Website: apple
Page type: cart
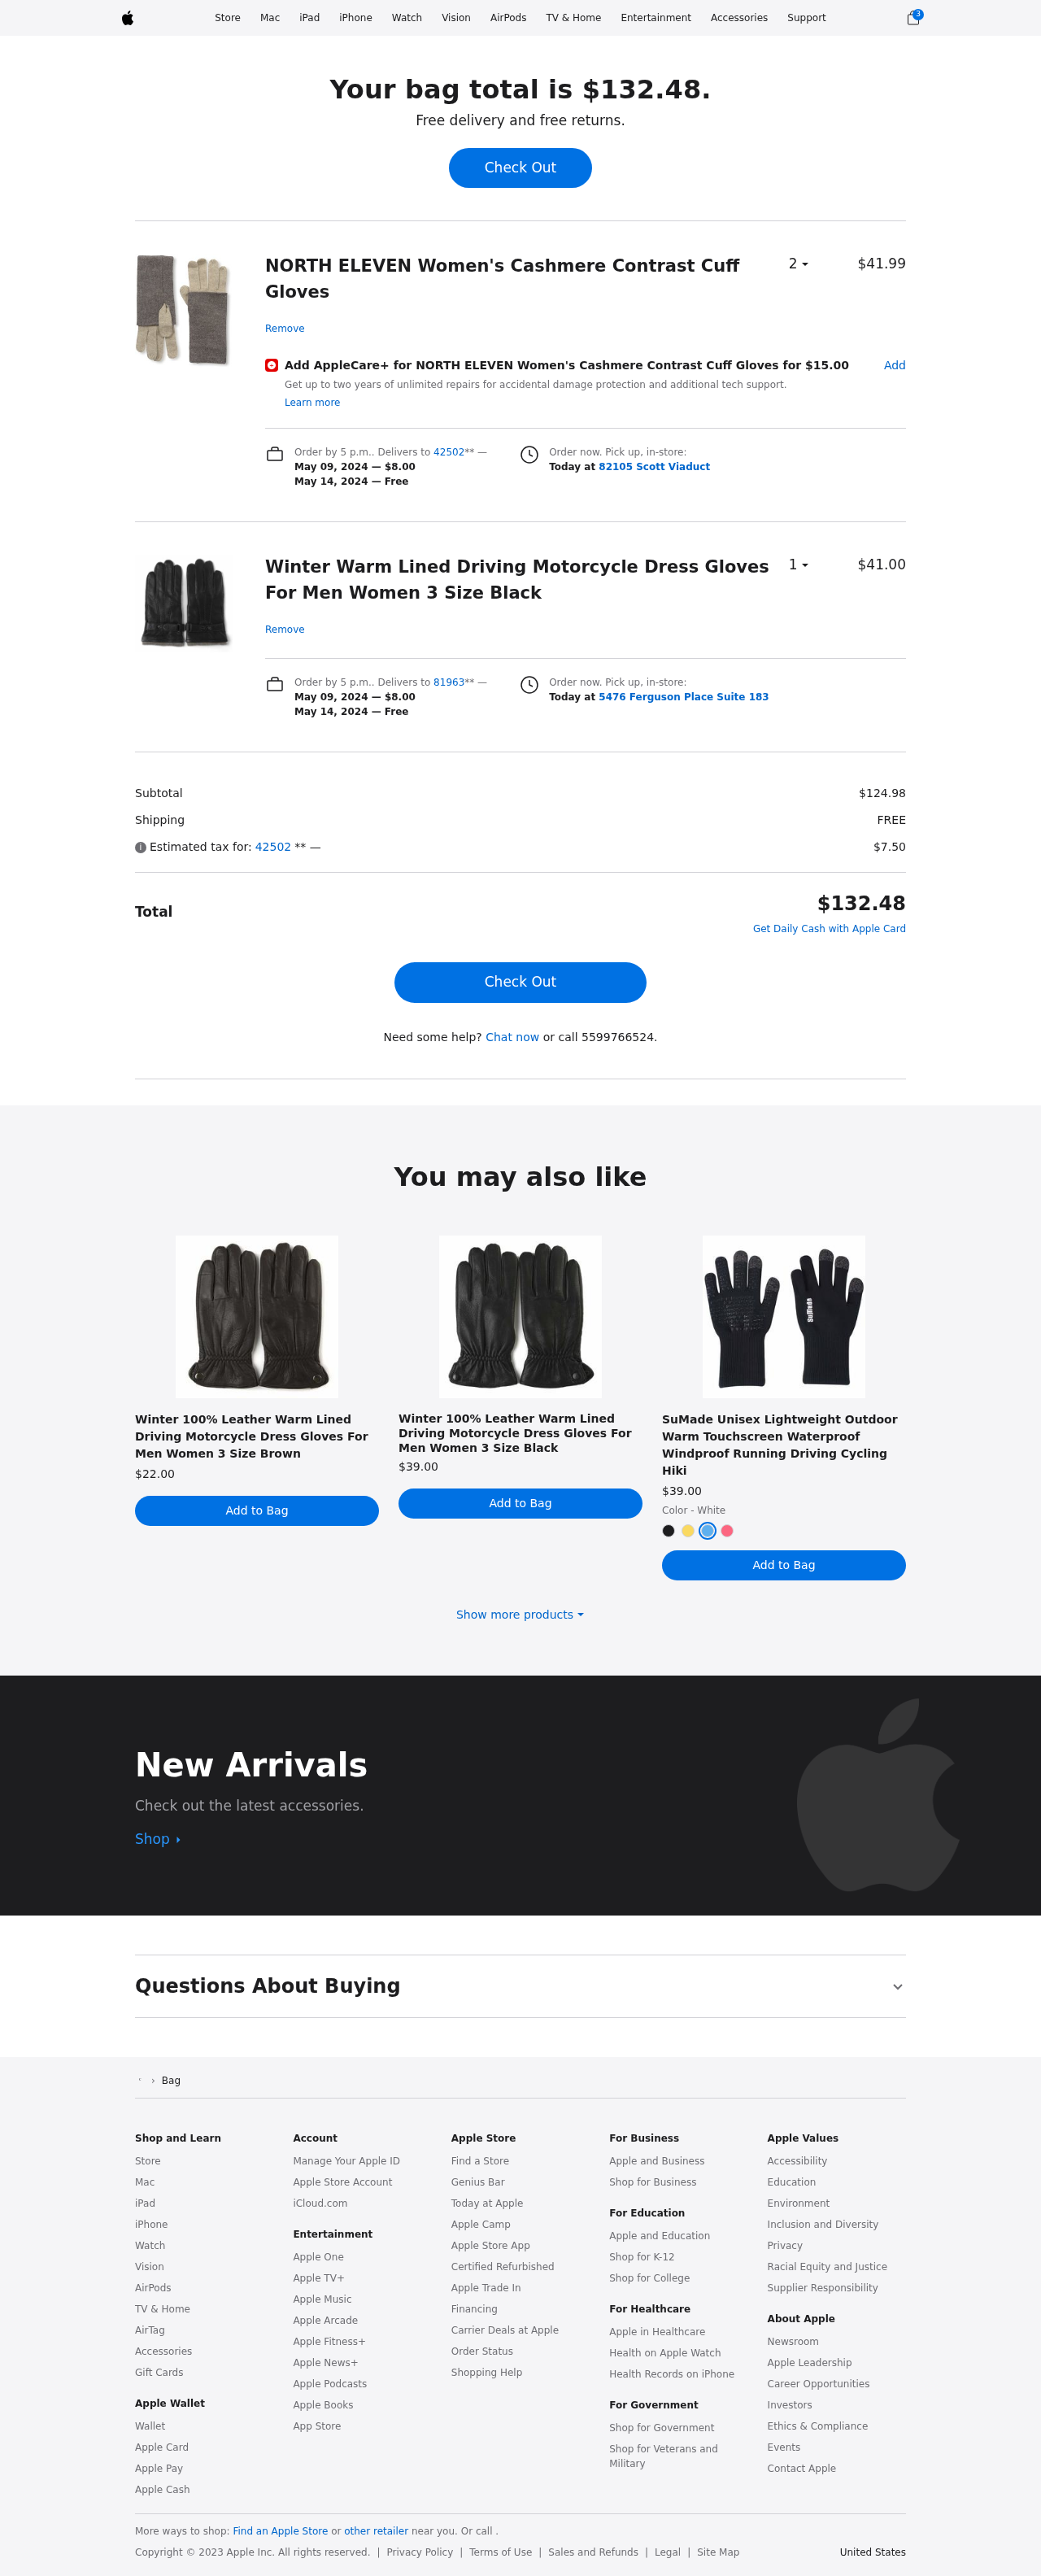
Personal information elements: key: PII_LOCATION1_STREET
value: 82105 Scott Viaduct
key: PII_LOCATION2_STREET
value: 5476 Ferguson Place Suite 183
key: PII_PHONE
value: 5599766524
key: PII_POSTCODE
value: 42502
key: PII_POSTCODE2
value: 81963
Product elements: key: PRODUCT1_NAME
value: NORTH ELEVEN Women's Cashmere Contrast Cuff Gloves
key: PRODUCT1_PRICE
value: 41.99
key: PRODUCT1_QUANTITY
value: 2
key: PRODUCT2_NAME
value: Winter Warm Lined Driving Motorcycle Dress Gloves For Men Women 3 Size Black
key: PRODUCT2_PRICE
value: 41
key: PRODUCT2_QUANTITY
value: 1
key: PRODUCT3_NAME
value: Winter 100% Leather Warm Lined Driving Motorcycle Dress Gloves For Men Women 3 Size Brown
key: PRODUCT3_PRICE
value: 22
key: PRODUCT4_NAME
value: Winter 100% Leather Warm Lined Driving Motorcycle Dress Gloves For Men Women 3 Size Black
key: PRODUCT4_PRICE
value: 39
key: PRODUCT5_NAME
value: SuMade Unisex Lightweight Outdoor Warm Touchscreen Waterproof Windproof Running Driving Cycling Hiki
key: PRODUCT5_PRICE
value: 39
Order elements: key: ORDER_NUM_ITEMS
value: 3
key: ORDER_TOTAL
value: $132.48
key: ORDER_SHIPPING_DATE
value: May 09, 2024
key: ORDER_SHIPPING_COST
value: $8.00
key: ORDER_DELIVERY_DATE
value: May 14, 2024
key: ORDER_SHIPPING_DATE2
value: May 09, 2024
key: ORDER_SHIPPING_COST2
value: $8.00
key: ORDER_DELIVERY_DATE2
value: May 14, 2024
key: ORDER_SUBTOTAL
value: $124.98
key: ORDER_SHIPPING_COST_SUMMARY
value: FREE
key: ORDER_TAX
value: $7.50
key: ORDER_TOTAL2
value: $132.48
Other elements: key: APPLECARE_PRICE
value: $15.00